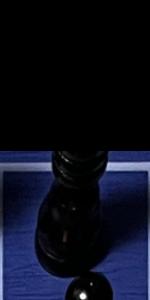
Label: Bishop_Black